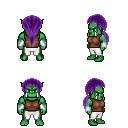
a pixel art fantasy rpg character, male body template, orc, green skin, brown sleeveless shirt, white pants, purple ponytail hairstyle, white cloth bracers, four views (front, back, left, right), 2x2 character sprite sheet, small pixel art, hard edges, no anti-aliasing